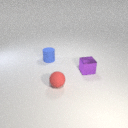
small blue rubber cylinder to the left of small purple metal cube